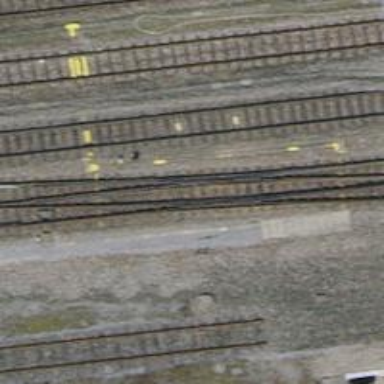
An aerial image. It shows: Railway track with contact line for electrification.